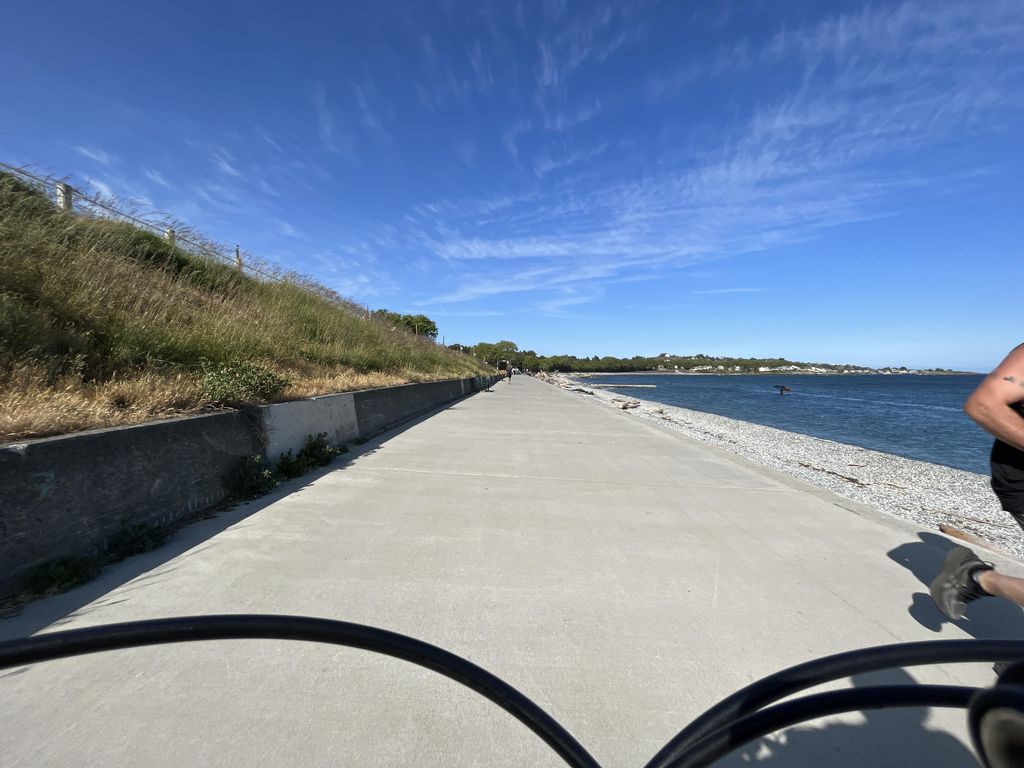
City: victoria